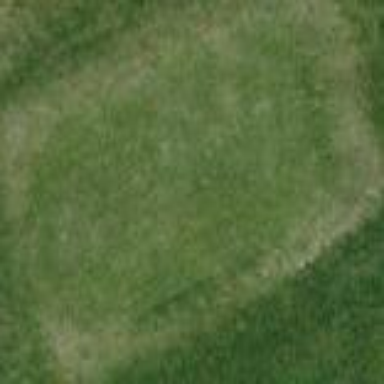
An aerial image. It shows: Grass area designated as golf tee.